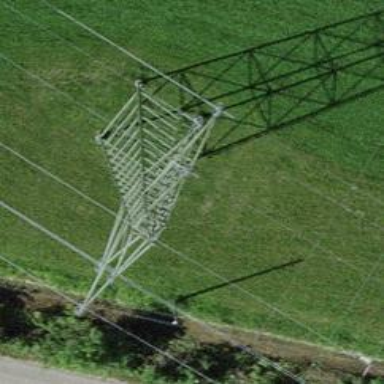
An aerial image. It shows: Power tower.